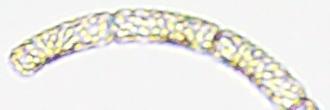
Label: Cerataulina_Guinardia_Dactyliosen